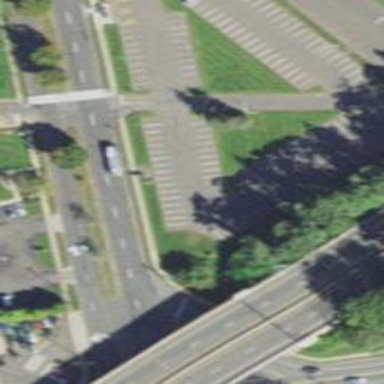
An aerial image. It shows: Road serving as parking aisle.